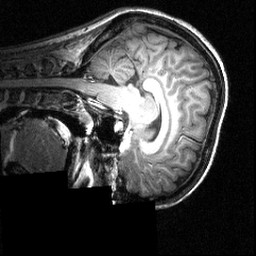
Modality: T1w
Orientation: sagittal
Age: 21
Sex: female
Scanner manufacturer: siemens
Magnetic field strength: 3.951 T
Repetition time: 1.5 s
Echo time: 0.00335 s